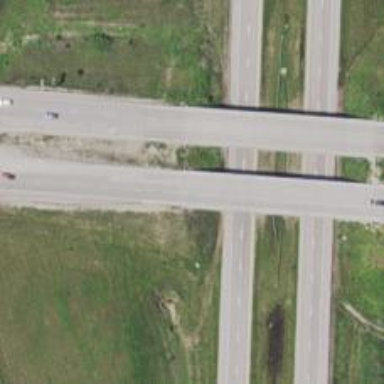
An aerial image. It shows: This image shows trunk highway that functions as expressway.